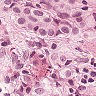
Metastatic tissue present: yes